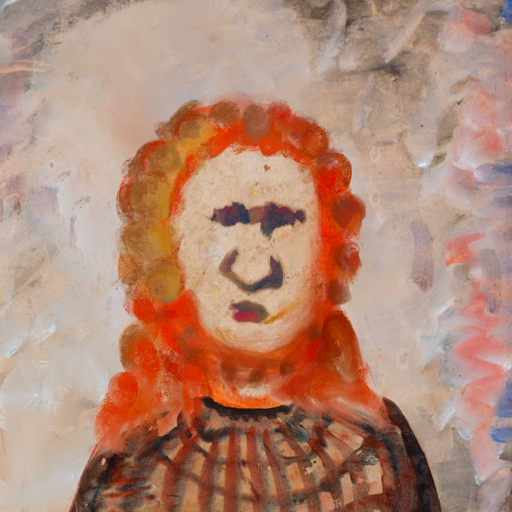
Background: Roy_Bahadur, Head And Neck Front: Rupkatha, Face Front: In_The_Sun, Bust: Orphan, Hair Front: Rupkatha, Head Accessory: Blank, Second Necklace: Blank, Necklace: Blank, Baby: Blank